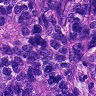
Metastatic tissue present: yes